Question: I am playing with code documentation and live templates and I quite don't get it.
I've read <URL> about generating documentation and wiki articles about live templates but I have one problem with class description.
By class description I understand the IDE behaviour when I point my mouse cursor over class declaration.
For example, I have such class with it's description:
'''
type
{$REGION 'TMyClass'}
/// <summary>
/// Summary works
/// </summary>
/// <remarks>
/// Remarks works
/// </remarks>
/// <exception cref="www.some.link">This works</exception>
/// <list type="bullet">
/// <item>
/// <description>description does not work</description>
/// </item>
/// <item>
/// <description>description does not work</description>
/// </item>
/// </list>
/// <permission cref="www.some.link">This works</permission>
/// <example>
/// <code>
/// Code example does not work
/// </code>
/// </example>
{$ENDREGION}
TMyClass = class
private
a, b, c: Integer;
public
end;
'''
And later in the code I have such declaration:
'''
var
MyObject: TMyClass;
'''
When I put mouse cursor over the class type I have such description:

As you see not every html tag was rendered by the IDE engine. I would really want to know how to render additional tags, especially tag with code example. Is it possible?
I am using Delphi 2009 Proffesional.
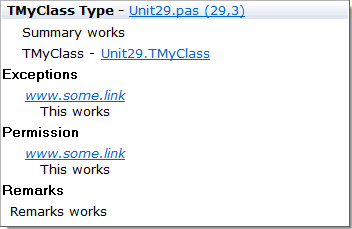
Answer: Only limited set of tags is supported. The best documentation about this stuff I'm aware of is the DevJET Software's <URL>.